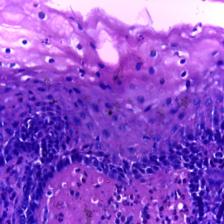
Diagnosis: OSCC